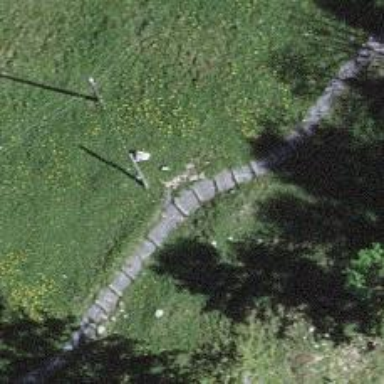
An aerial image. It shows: Unpaved path.